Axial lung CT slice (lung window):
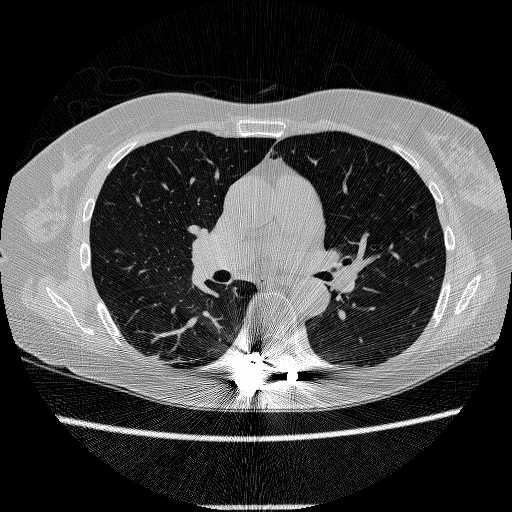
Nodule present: no